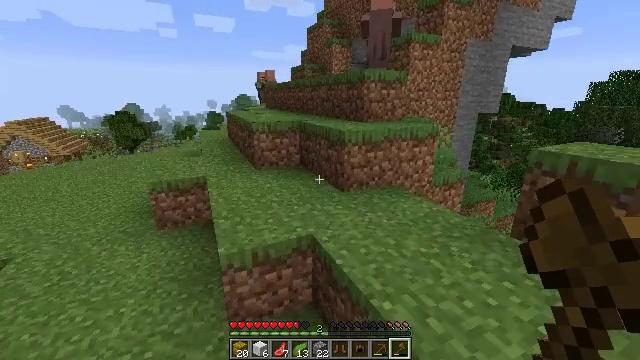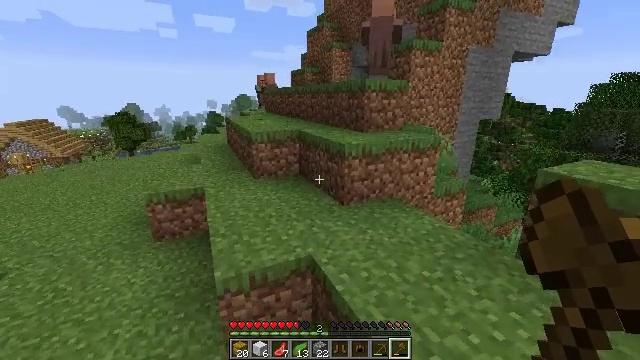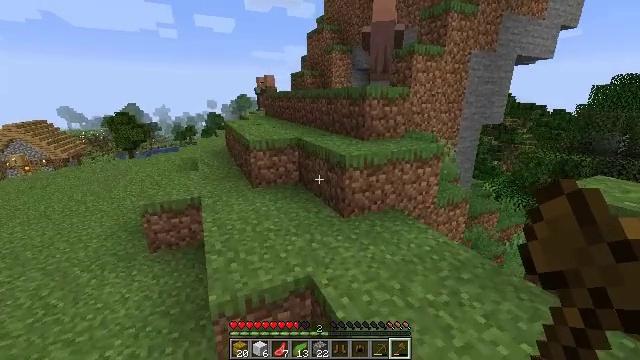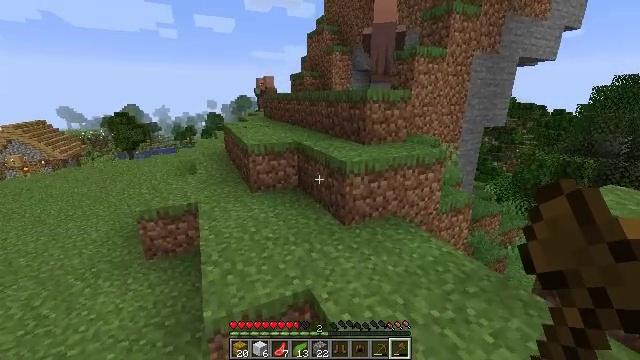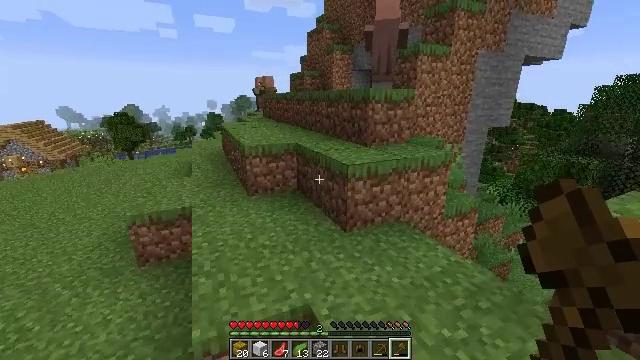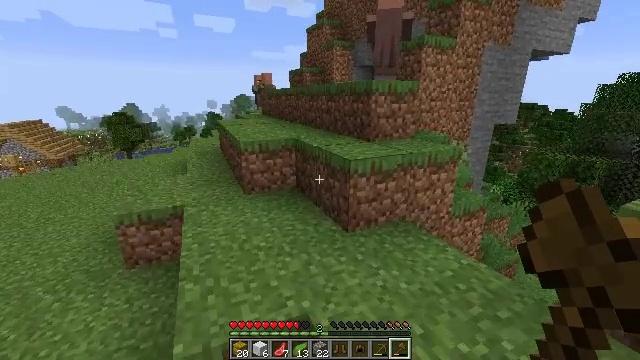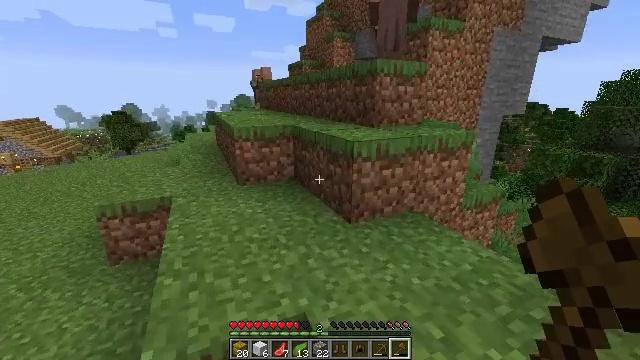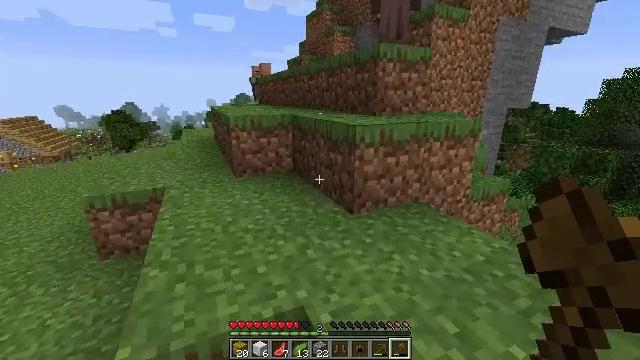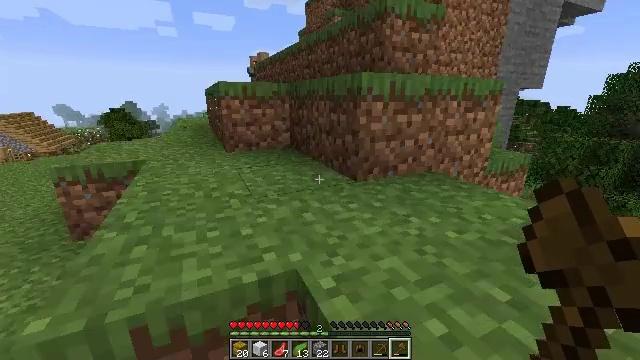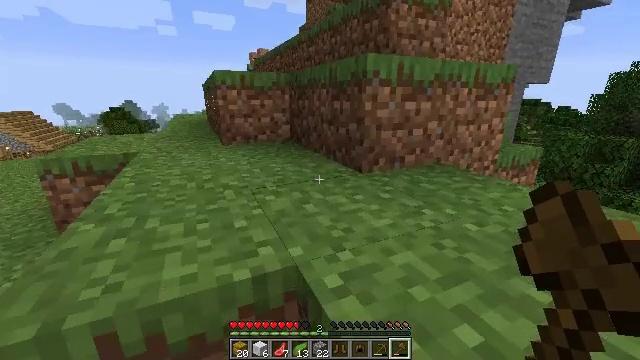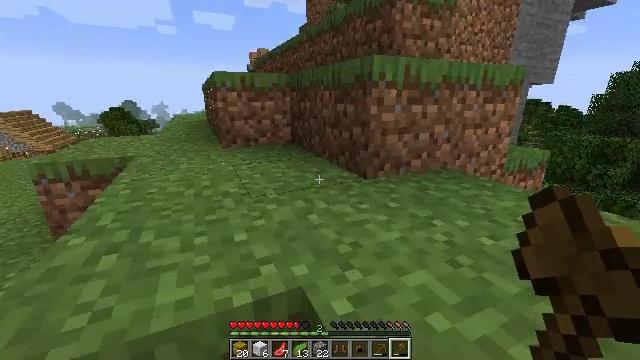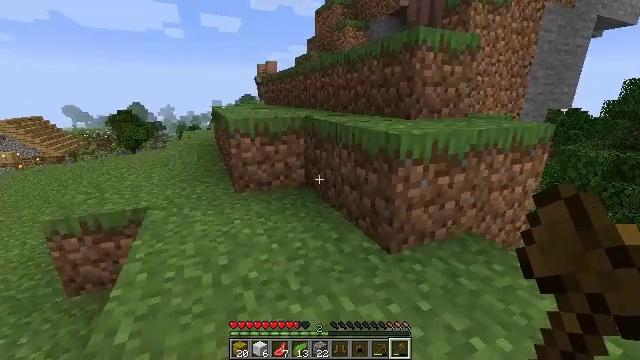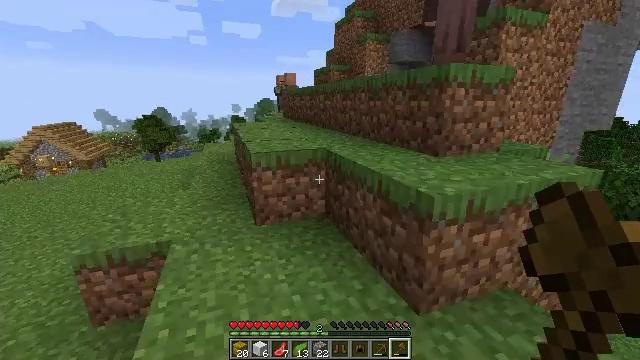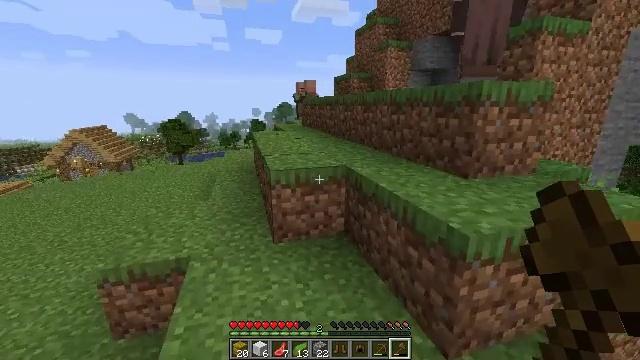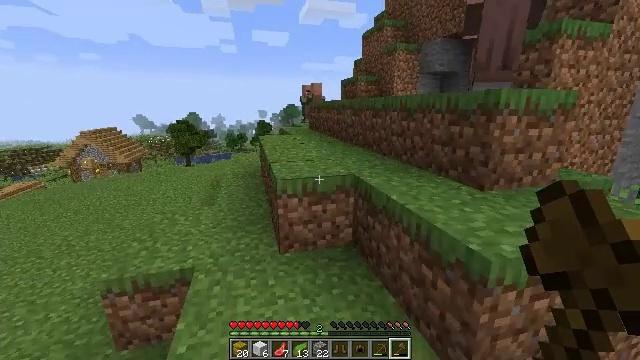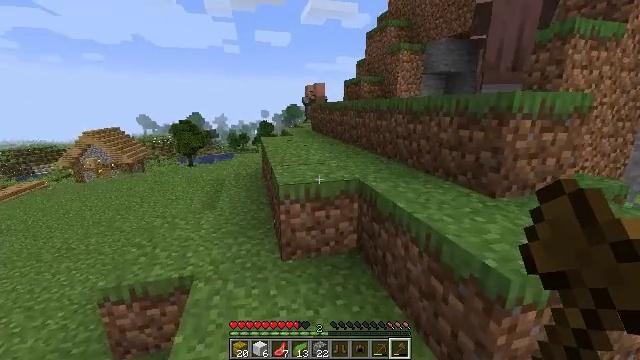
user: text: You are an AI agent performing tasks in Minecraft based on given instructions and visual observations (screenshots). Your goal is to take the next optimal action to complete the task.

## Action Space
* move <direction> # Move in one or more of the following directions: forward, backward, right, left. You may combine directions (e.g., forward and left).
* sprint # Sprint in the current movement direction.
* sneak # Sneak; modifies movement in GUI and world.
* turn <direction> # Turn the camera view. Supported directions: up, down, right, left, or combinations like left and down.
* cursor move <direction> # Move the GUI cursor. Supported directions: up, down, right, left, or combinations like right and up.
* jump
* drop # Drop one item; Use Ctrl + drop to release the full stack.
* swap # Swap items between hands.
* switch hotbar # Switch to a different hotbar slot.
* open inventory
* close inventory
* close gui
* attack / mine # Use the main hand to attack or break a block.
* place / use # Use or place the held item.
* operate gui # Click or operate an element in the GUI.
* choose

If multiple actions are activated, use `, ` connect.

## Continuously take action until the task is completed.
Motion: motion action
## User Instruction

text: Break the oxeye daisy to gather it.
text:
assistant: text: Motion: move forward, jump
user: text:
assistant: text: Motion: move forward, jump
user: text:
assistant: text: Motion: move forward, jump
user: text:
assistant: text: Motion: move forward, jump
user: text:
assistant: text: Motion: move forward, jump
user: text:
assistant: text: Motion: move forward, jump
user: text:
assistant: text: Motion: move forward, jump
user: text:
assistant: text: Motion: move forward, jump
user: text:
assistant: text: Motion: move forward, sprint, jump
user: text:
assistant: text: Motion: move forward, sprint, jump
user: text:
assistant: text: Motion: move forward, sprint, turn left, jump
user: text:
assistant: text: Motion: move forward, turn left, jump
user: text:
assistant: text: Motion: move forward, turn left, jump
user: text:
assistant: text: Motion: move forward, turn left, jump
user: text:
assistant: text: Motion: move forward, jump
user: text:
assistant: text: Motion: move forward, jump
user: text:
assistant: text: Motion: move forward, jump
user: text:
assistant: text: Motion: move forward, jump
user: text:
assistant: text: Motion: move forward, sprint, jump
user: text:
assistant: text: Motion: move forward, sprint, jump
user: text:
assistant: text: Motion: move forward, sprint, jump
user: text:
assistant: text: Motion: move forward, sprint, jump
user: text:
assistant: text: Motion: move forward, jump
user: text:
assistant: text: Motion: move forward, jump
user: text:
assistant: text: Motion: move forward, jump
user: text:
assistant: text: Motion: move forward, jump
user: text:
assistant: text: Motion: move forward, jump
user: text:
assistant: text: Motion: move forward, jump
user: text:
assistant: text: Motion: move forward, jump
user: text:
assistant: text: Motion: move forward, sprint, jump